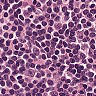
Metastatic tissue present: no